Question: I'm trying to implement a custom slider in Cocoa with 5 values. See my demo project, which can be downloaded here: <URL>.

I've subclassed the and implemented methods like 'drawKnob:(NSRect)knobRect' and 'drawBarInside:(NSRect)cellFrame flipped:(BOOL)flipped' etc.
I'm facing some issues:
1. I'm not able to position the knob correctly regarding to the background image. I know that I'm able to change the knob's frame, and I've tried doing some calculation to position the knob correctly, but I'm not able to make it work for my custom slider. Could someone please help me with this?
2. The height of my custom slider background is 41px. In the drawBarInside:(NSRect)cellFrame flipped:(BOOL)flipped I change the height of the frame to 41px as well, but the entire background is not visible. Why?
3. I've noticed that the included images (the background and knob) are flipped vertically. Why? Note that the border top is darker in the background compared to the bottom, but this is reversed when I draw the background.
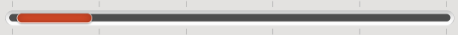
Answer: 1. I found a mistake in your calculation of the x position of the knob rectangle: You used the height of the image where you should have used the width.
2. The cell drawing is being clipped to the frame of the control. Maybe you could expand the control frame when your cell awakes.
3. You need to use the NSImage method drawInRect:fromRect:operation:fraction:respectFlipped:hints:, and pass YES for the respectFlipped: parameter. Apple's controls generally do use flipped coordinates.
Added: Expanding the frame in 'awakeFromNib' doesn't seem to work, the frame gets set back. Here's something that does work. Instead of overriding 'drawBarInside:flipped:', add this override:
'''
- (void)drawWithFrame:(NSRect)cellFrame inView:(NSView *)controlView
{
NSRect controlFrame = [controlView frame];
float bgHeight = self.backgroundImage.size.height;
if (controlFrame.size.height < bgHeight)
{
controlFrame.size.height = bgHeight;
[controlView setFrame: controlFrame];
}
[self.backgroundImage
drawInRect: [controlView bounds]
fromRect: NSZeroRect
operation: NSCompositeSourceOver
fraction: 1.0
respectFlipped: YES
hints: NULL];
[self drawKnob];
}
'''